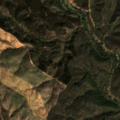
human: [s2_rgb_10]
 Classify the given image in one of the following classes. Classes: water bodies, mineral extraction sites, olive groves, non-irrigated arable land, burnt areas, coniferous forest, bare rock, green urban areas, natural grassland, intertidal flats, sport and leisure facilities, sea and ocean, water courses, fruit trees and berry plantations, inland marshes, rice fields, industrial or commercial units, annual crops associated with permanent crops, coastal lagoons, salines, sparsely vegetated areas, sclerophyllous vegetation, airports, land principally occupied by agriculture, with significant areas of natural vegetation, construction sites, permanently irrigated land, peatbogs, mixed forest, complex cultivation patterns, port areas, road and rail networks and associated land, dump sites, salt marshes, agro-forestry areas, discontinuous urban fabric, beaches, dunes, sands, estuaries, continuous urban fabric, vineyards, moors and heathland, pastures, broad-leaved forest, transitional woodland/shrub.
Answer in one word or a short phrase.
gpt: broad-leaved forest, transitional woodland/shrub